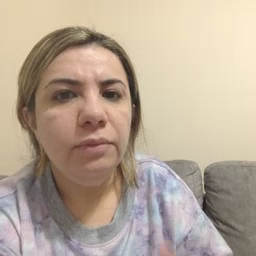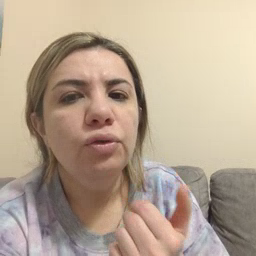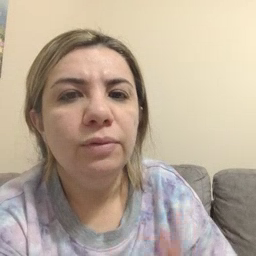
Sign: cute